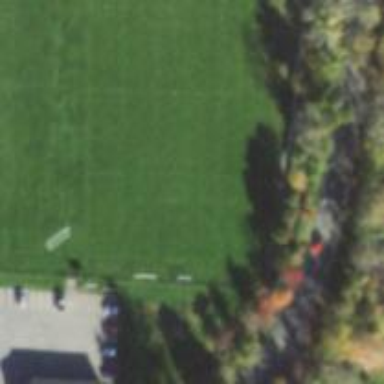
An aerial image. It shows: Grass pitch designated for hockey.